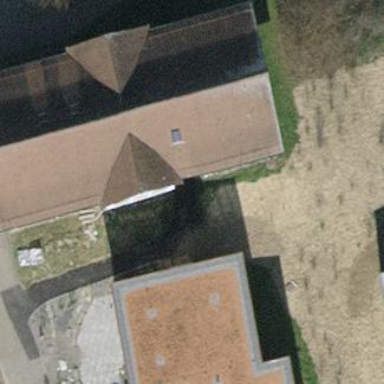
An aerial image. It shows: School building.